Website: crate-barrel
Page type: billing-address
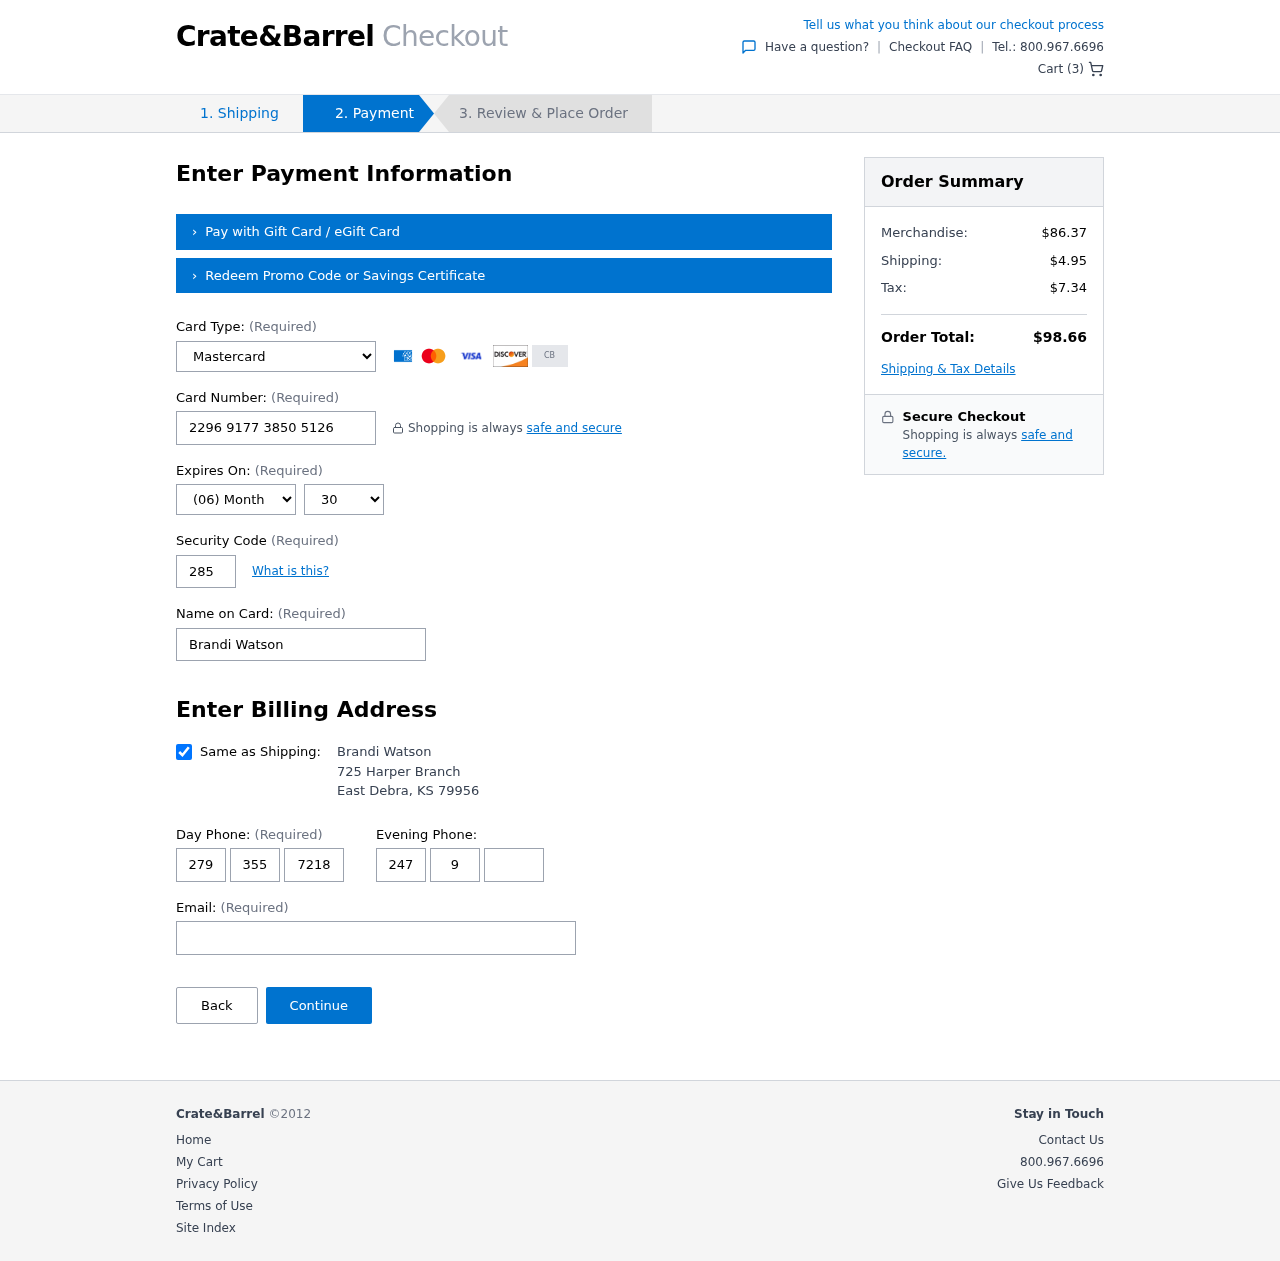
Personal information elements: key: PII_CARD_CVV
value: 285
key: PII_CARD_EXPIRY_MONTH
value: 06
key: PII_CARD_EXPIRY_YEAR
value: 30
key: PII_CARD_NUMBER
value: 2296 9177 3850 5126
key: PII_CARD_TYPE
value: Mastercard
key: PII_CITY
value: East Debra
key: PII_EMAIL
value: bwatson@gmail.com
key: PII_FULLNAME
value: Brandi Watson
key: PII_PHONE_ALT_AREA
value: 247
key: PII_PHONE_ALT_PREFIX
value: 990
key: PII_PHONE_ALT_SUFFIX
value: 3827
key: PII_PHONE_AREA
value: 279
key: PII_PHONE_PREFIX
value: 355
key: PII_PHONE_SUFFIX
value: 7218
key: PII_POSTCODE
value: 79956
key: PII_STATE_ABBR
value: KS
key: PII_STREET
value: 725 Harper Branch
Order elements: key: ORDER_NUM_ITEMS
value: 3
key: ORDER_SUBTOTAL
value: $86.37
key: ORDER_SHIPPING_COST
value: $4.95
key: ORDER_TAX
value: $7.34
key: ORDER_TOTAL
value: $98.66